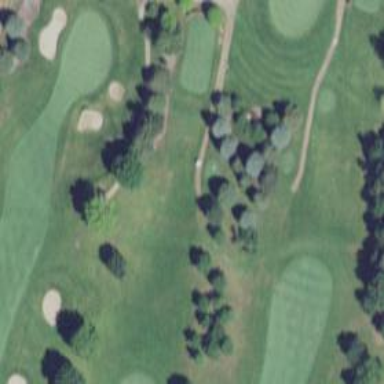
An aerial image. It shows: Path used for both walking and golf.